Эта задача состоит из двух независимых задач про недра планет. Эффекты кривизны поверхности планеты не учитывайте. Вам может понадобиться формула $$(1+x)^{\varepsilon}\approx1+\varepsilon x,\,\,\mathrm{где} \:|x|\ll1.$$
Часть A. Срединно-океанический хребет (5 баллов) Рассмотрим большой сосуд с водой (water), который находится в однородном гравитационном поле с ускорением свободного падения $g$. Две прямоугольные параллельные друг другу вертикальные пластины вставлены в сосуд так, что никакая жидкость не может входить или выходить из зазора между торцами пластин и стенками сосуда. Каждая пластина погружена в воду на глубину $h$ (рис. 1). Размер пластин по оси $y$ равен $w$. Плотность воды $\rho_0$.  Масло (oil) плотности $\rho_{\mathrm{oil}}\:(\rho_{\mathrm{oil}}<\rho_{0})$ заливается в пространство между пластинами до тех пор, пока нижняя граница масла не достигнет нижнего края пластин. Считайте, что пластины и стенки сосуда достаточно высоки, чтобы масло не переливалось через них. Поверхностным натяжением и перемешиванием жидкостей можно пренебречь.
Чему равна $x$-компонента $F_x$ полной силы, действующей на правую пластину? Укажите величину и направление. На рис. 2 показано поперечное сечение срединно-океанического хребта. Он состоит из трёх слоев: мантии (mantle), коры (crust) и воды (water). Мантия состоит из породы, которую на геологических временных масштабах можно считать текучей, а, значит можно считать жидкостью в рамках задачи. Толщина коры (твердые породы) намного меньше характерного масштаба длины в $x$-направлении, следовательно, кора ведет себя как свободно изгибаемая пластина. С высокой точностью такой гребень можно смоделировать как двумерную систему без каких-либо изменений переменных вдоль оси $y$, которая перпендикулярна плоскости рис. 2. Любая длина в этой задаче намного меньше чем длина гребня $L$ (вдоль оси $y$). В центре хребта толщина коры равна нулю. По мере увеличения горизонтального расстояния $x$ от центра толщина коры становится больше и равна $D$ при $x\rightarrow\infty$. Соответственно, дно океана опускается на $h$ ниже вершины хребта O. В вершине хребта разместим начало координат (рис. 2). Плотность воды $\rho_0$, её температура $T_0$, плотность мантии $\rho_1$, её температура $T_1$постоянны во времени и пространстве. Температура коры $T$ постоянна во времени и зависит от координат. Материал земной коры расширяется линейно с температурой $T$: $l(T)=l_{1} \left[1-k_{l} (T_{1}-T)\ /(T_{1}-T_{0})\right]$, где $ l $ — длина куска материала земной коры, $l_{1}$ — его длина при температуре $T_1$, $k_l$ — постоянный коэффициент теплового расширения, приведённый к разности температур.
Считая, что материал коры изотропен, найдите, как плотность коры $\rho$ зависит от ее температуры $T$. Предполагая, что $|k_l|\ll1$, напишите свой ответ в приблизительной форме. $$\rho(T)\approx\rho_1 \left[1+k\frac{T_1-T}{T_1-T_0}\right],$$ где члены порядка $k_l^2$ и выше не учитываются. Определите константу $k$. Известно, что $k>0$. Теплопроводность коры равна $\kappa$ и постоянна. Как следствие, достаточно далеко от оси хребта температура коры линейно зависит от глубины.
Предполагая, что мантия и вода ведут себя как несжимаемые жидкости при гидростатическом равновесии, выразите толщину земной коры $D$ на достаточно большом расстоянии через $h$, $\rho_0$, $\rho_1$, и $k$. Любым движением материала можно пренебречь.
Найдите (оставив только наибольшее по $k$ слагаемое) итоговую горизонтальную силу $F$, действующую на правую ($x>0$) достаточно длинную часть коры через $\rho_0$, $\rho_1$, $h$, $L$, $k$ и $g$. Предположим, что кора оказалась внезапно термически изолирована от остальной части Земли. В результате теплопроводности температуры верхней и нижней поверхностей коры становятся ближе друг к другу до наступления теплового равновесия. Удельная теплоемкость коры постоянна и равна $c$.
Часть B. Сейсмические волны в слоистой среде (5 баллов) Предположим, что короткое землетрясение произошло на поверхности некоторой планеты. Сейсмические волны создаются линейным источником, расположенным в $z=x=0$, Здесь $x$ — горизонтальная координата и $z$ — глубина под поверхностью (рис. 3). Предполагается, что источник сейсмических волн гораздо длиннее, чем любая другая рассматриваемая длина, в данном вопросе. В результате землетрясения однородный поток так называемых продольных P-волн испускается по всем направлениям в плоскости $x$-$z$, которые имеют положительную составляющую вдоль оси $z$. Так как теория распространения волн в твердой среде достаточно сложна, в данной задаче пренебрегается всеми другими волнами, возникающими при землетрясении. Скорость P-волны $v$ в коре зависит от глубины $z$ по закону $v=v_0(1+z/z_0)$, где $v_0$ — скорость на поверхности и $z_0$ — известная положительная константа.
Используя метод размерностей или анализ по порядку величины, оцените характерное время $\tau$, за которое разница между температурами верхней и нижней поверхностями земной коры на достаточно большом расстоянии от оси хребта приблизится к нулю. Можно считать, что $\tau$ не зависит от двух начальных температур поверхностей коры.
Рассмотрим одиночный луч, испущенный землетрясением, который образует начальный угол $0<\theta_0<\pi/2$ с осью $z$ и распространяется в плоскости $x$-$z$.Чему равна горизонтальная координата $x_1(\theta_0)\ne0$, при которой этот луч может быть обнаружен на поверхности планеты? Известно, что путь луча представляет собой дугу окружности. Запишите ответ в виде $x_1(\theta_0)=A \cdot \text{ctg}(b\theta_0)$, где $A$ и $b$ - постоянные, которые нужно найти. Если вы не смогли найти $A$ и $b$, в последующем используйте как известную приведённую выше формулу $x_1(\theta_0)=A\cdot \text{ctg}(b\theta_0)$ . Предположим, что полная энергия на единицу длины источника, выделенная в виде P-волн в коре при землетрясении, равна $E$. Предположим, что волны полностью поглощаются, когда они достигают поверхности планеты снизу.
Найдите, как плотность энергии на единицу площади $\varepsilon(x)$, поглощённая поверхностью, зависит от расстояния вдоль поверхности $x$. Нарисуйте качественный график $\varepsilon(x)$. Теперь предположим, что волны полностью отражаются от поверхности. Вообразим прибор, расположенный в $z=x=0$ и имеющий ту же геометрию, что и ранее рассмотренный источник землетрясения. Прибор способен испускать P-волны с любым угловым распределением. Его настроили на испускание сигнала в пределах небольшого начального угла с вертикалью: $[\theta_0-\frac{1}{2}\delta\theta_0,\theta_0+\frac{1}{2}\delta\theta_0]$, где $0<\theta_0<\pi/2$, $\delta\theta_0\ll1$ и $\delta\theta_0\ll\theta_0$.
На каком расстоянии $x_{\max}$ от источника вдоль поверхности находится самая дальняя точка, которую не сможет достичь сигнал? Запишите ответ через $\theta_0$, $\delta\theta_0$ и другие константы, приведённые выше.
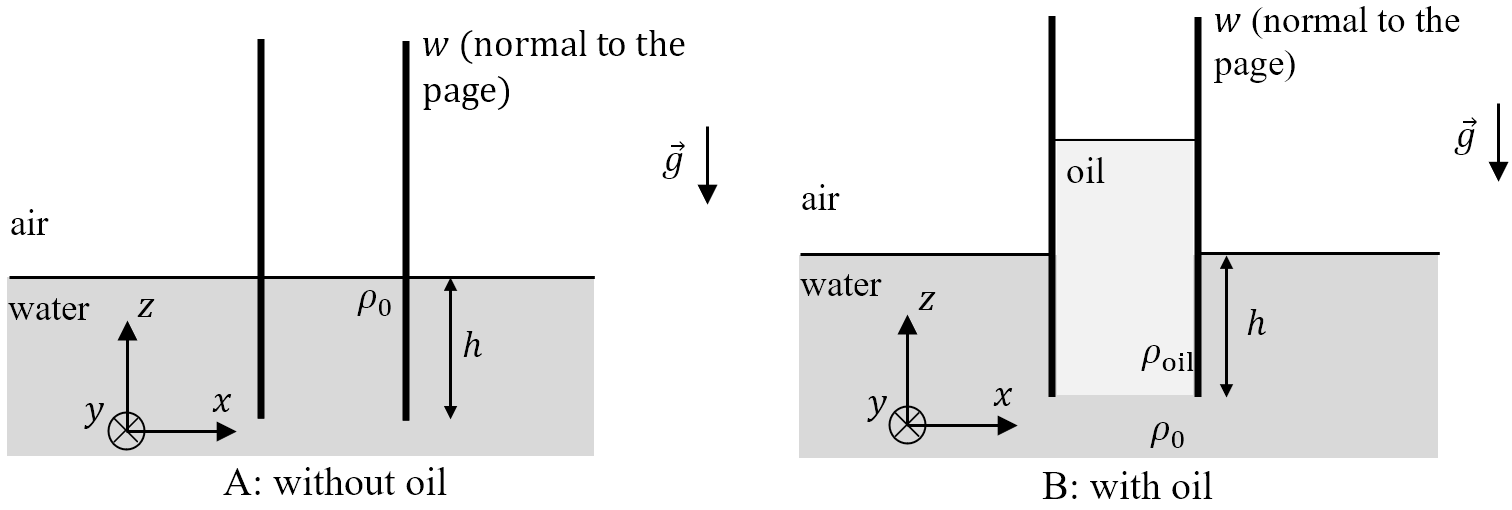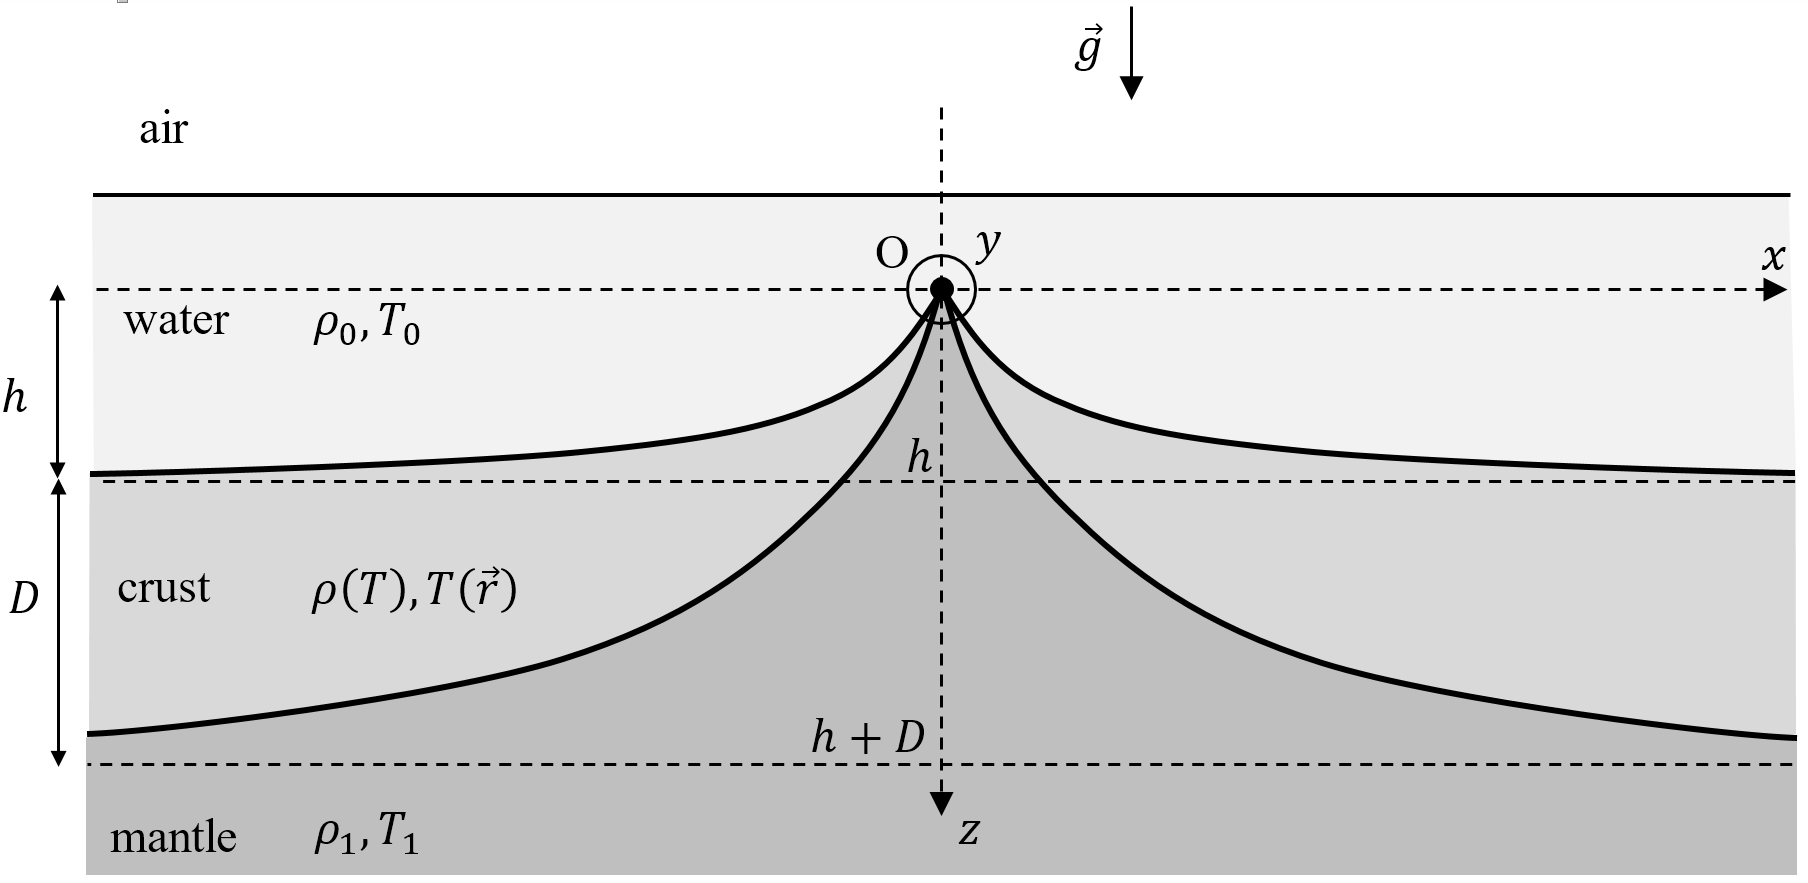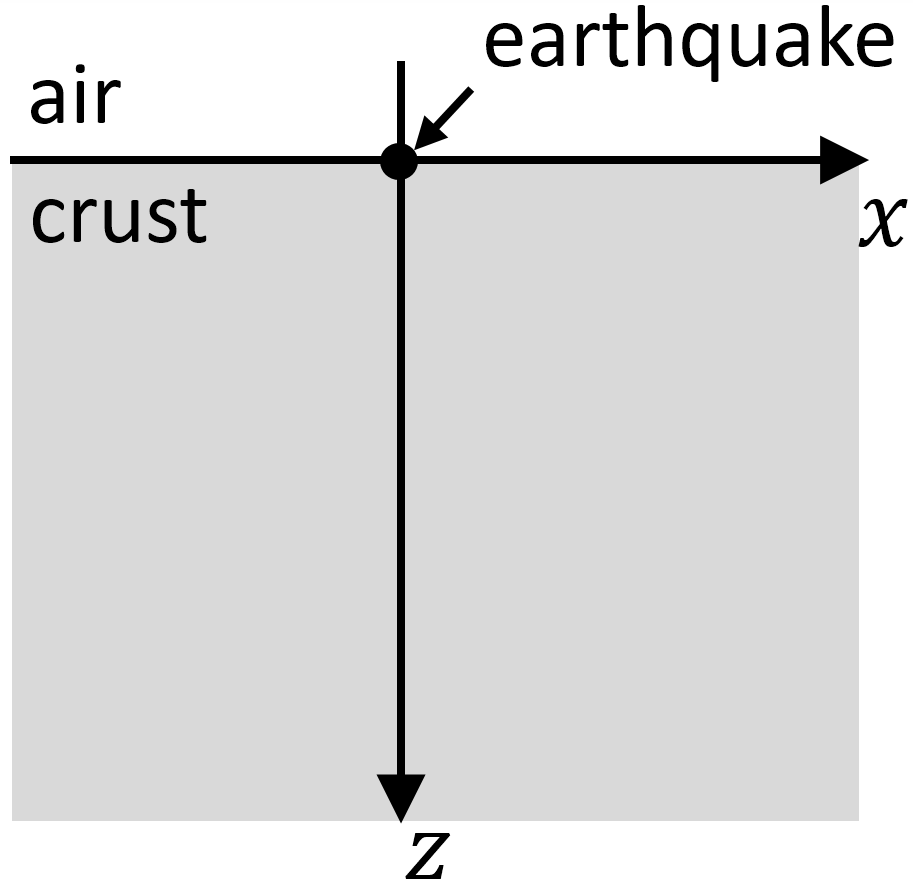
Чему равна $x$-компонента $F_x$ полной силы, действующей на правую пластину? Укажите величину и направление.

Считая, что материал коры изотропен, найдите, как плотность коры $\rho$ зависит от ее температуры $T$. Предполагая, что $|k_l|\ll1$, напишите свой ответ в приблизительной форме.   $$\rho(T)\approx\rho_1 \left[1+k\frac{T_1-T}{T_1-T_0}\right],$$  где члены порядка $k_l^2$ и выше не учитываются. Определите константу $k$.

Предполагая, что мантия и вода ведут себя как несжимаемые жидкости при гидростатическом равновесии, выразите толщину земной коры $D$ на достаточно большом расстоянии через $h$, $\rho_0$, $\rho_1$, и $k$. Любым движением материала можно пренебречь.

Найдите (оставив только наибольшее по $k$ слагаемое) итоговую горизонтальную силу $F$, действующую на правую ($x>0$) достаточно длинную часть коры через $\rho_0$, $\rho_1$, $h$, $L$, $k$ и $g$.

Используя метод размерностей или анализ по порядку величины, оцените характерное время $\tau$, за которое разница между температурами верхней и нижней поверхностями земной коры на достаточно большом расстоянии от оси хребта приблизится к нулю. Можно считать, что $\tau$ не зависит от двух начальных температур поверхностей коры.

Рассмотрим одиночный луч, испущенный землетрясением, который образует начальный угол $0<\theta_0<\pi/2$ с осью $z$ и распространяется в плоскости $x$-$z$.Чему равна горизонтальная координата $x_1(\theta_0)\ne0$, при которой этот луч может быть обнаружен на поверхности планеты? Известно, что путь луча представляет собой дугу окружности. Запишите ответ в виде $x_1(\theta_0)=A \cdot \text{ctg}(b\theta_0)$, где $A$ и $b$ - постоянные, которые нужно найти.

Найдите, как плотность энергии на единицу площади $\varepsilon(x)$, поглощённая поверхностью, зависит от расстояния вдоль поверхности $x$. Нарисуйте качественный график $\varepsilon(x)$.

На каком расстоянии $x_{\max}$ от источника вдоль поверхности находится самая дальняя точка, которую не сможет достичь сигнал? Запишите ответ через $\theta_0$, $\delta\theta_0$ и другие константы, приведённые выше.
Темы:
T, Механика, Оптика, 2021, Международные, Градиентная оптика, Гидростатика